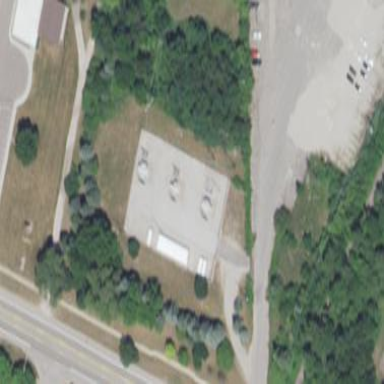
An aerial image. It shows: Distribution-level power substation.